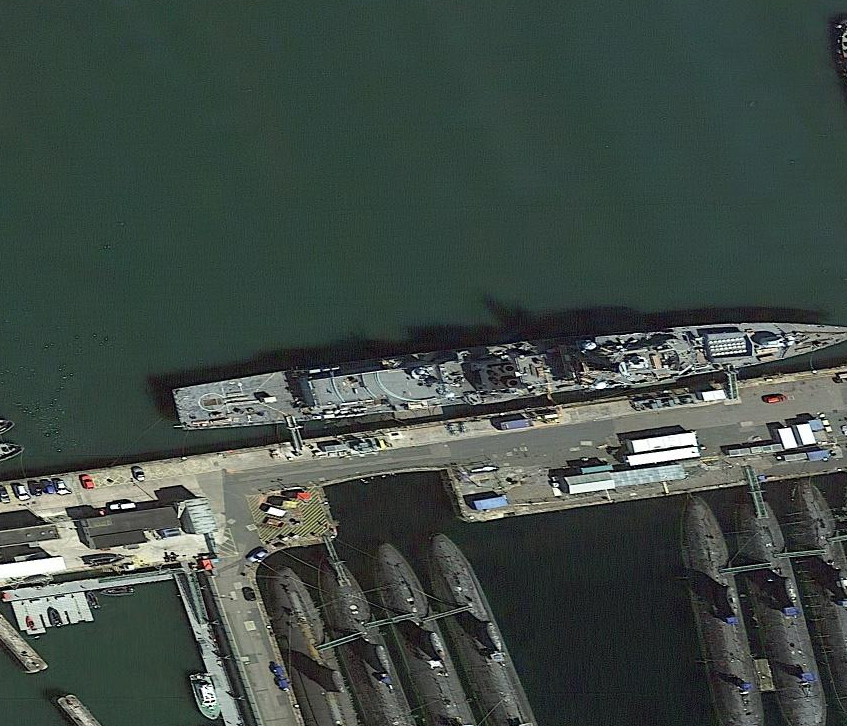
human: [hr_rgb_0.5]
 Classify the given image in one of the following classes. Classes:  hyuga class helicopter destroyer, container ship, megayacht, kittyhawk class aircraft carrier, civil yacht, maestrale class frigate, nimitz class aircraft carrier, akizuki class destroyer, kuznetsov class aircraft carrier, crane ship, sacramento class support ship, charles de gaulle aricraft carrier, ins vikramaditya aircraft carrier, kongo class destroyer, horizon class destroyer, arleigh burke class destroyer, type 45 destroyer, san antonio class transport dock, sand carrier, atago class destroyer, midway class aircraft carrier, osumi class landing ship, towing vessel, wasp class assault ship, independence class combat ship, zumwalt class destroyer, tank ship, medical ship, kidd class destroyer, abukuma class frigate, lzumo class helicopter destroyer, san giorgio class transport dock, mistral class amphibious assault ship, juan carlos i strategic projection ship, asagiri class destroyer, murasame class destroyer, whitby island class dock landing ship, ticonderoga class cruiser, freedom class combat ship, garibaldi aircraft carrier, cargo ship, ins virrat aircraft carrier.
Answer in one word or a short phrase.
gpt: Type 45 destroyer